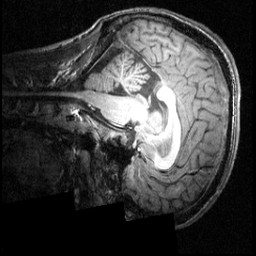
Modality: T1w
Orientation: sagittal
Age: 19
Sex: male
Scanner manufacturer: siemens
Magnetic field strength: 3.951 T
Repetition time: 1.5 s
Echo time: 0.00335 s